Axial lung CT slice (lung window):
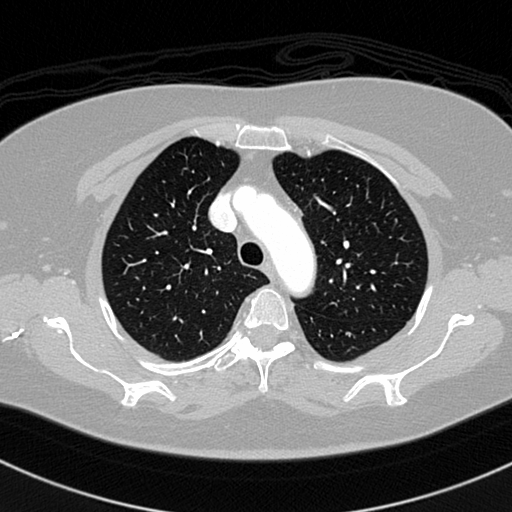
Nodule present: no